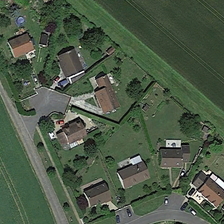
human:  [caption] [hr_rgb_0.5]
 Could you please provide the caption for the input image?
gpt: some buildings and some green trees are in a medium residential area .

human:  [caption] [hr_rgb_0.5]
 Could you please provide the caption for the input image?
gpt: some buildings and some green trees are in a medium residential area .

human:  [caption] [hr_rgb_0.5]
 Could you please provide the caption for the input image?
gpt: some buildings and some green trees are in a medium residential area .

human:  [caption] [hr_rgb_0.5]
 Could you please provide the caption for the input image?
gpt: some buildings and some green trees are in a medium residential area .

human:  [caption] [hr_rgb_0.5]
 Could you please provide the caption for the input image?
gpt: some buildings and some green trees are in a medium residential area .